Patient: sex M, age 68
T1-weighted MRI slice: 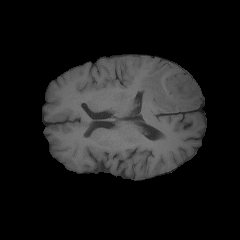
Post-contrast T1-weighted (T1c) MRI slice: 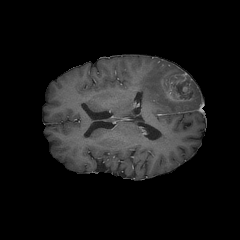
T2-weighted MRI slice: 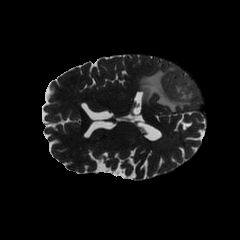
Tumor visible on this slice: yes
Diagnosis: Glioblastoma, IDH-wildtype
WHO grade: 4